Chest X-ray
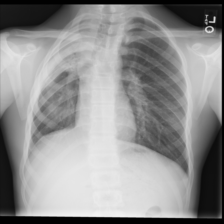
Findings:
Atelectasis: negative
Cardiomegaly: negative
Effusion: negative
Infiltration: negative
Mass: negative
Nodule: negative
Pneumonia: negative
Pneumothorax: negative
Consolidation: negative
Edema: negative
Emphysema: negative
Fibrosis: negative
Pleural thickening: negative
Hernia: negative